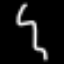
Label: squiggle